Interaction volume radius: 10 \u00c5
Interaction volume height: 45 \u00c5
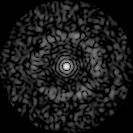
Disorder parameter: 0.8349